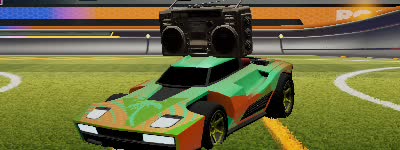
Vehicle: breakout